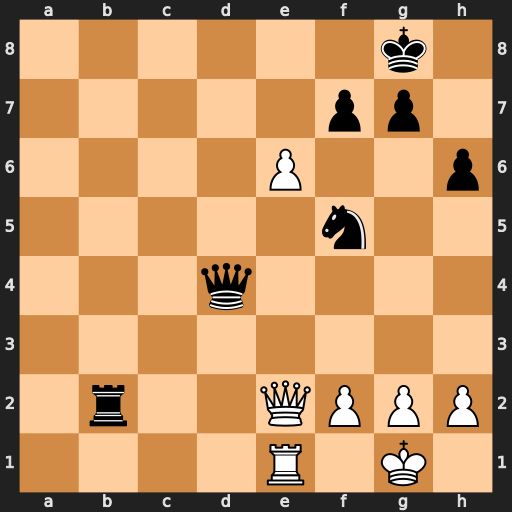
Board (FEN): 6k1/5pp1/4P2p/5n2/3q4/8/1r2QPPP/4R1K1
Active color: w
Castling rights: -
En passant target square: -
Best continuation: exf7+ Kh7 Qxb2 Qxb2 f8=Q